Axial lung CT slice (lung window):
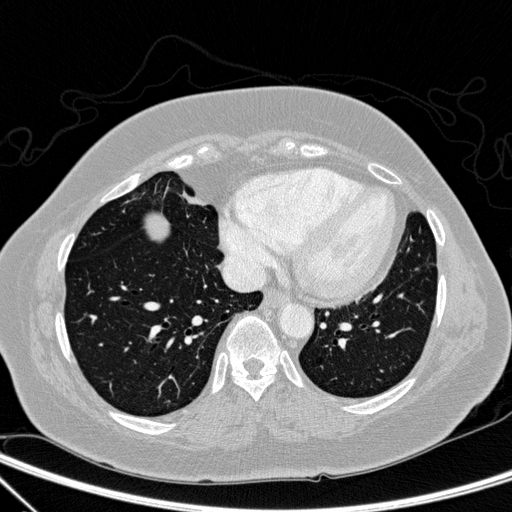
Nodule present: no